Question: My project has the following architecture :

My template is "report1.jrxml", then when i excute this code :
'''
TableModel model = (TableModel) masterTable.getModel();
JRTableModelDataSource data = new JRTableModelDataSource(model);
String reportSource ="report1.jrxml";
try {
JasperReport jr = JasperCompileManager.compileReport(reportSource);
JasperPrint jp = JasperFillManager.fillReport(jr, null,data);
} catch (JRException ex)
{
Logger.getLogger(master.class.getName()).log(Level.SEVERE, null, ex);
}
'''
I get this error(I'm sorry for the french language, but is quite understandable :p):
'''
Grave: null
net.sf.jasperreports.engine.JRException: java.io.FileNotFoundException: report1.jrxml (Le fichier specifie est introuvable)
at net.sf.jasperreports.engine.xml.JRXmlLoader.load(JRXmlLoader.java:176)
at net.sf.jasperreports.engine.xml.JRXmlLoader.load(JRXmlLoader.java:156)
at net.sf.jasperreports.engine.JasperCompileManager.compile(JasperCompileManager.java:171)
at net.sf.jasperreports.engine.JasperCompileManager.compileReport(JasperCompileManager.java:448)
at testjasper.master.jButton1ActionPerformed(master.java:319)
at testjasper.master.access$900(master.java:25)
at testjasper.master$FormListener.actionPerformed(master.java:259)
'''
Netbeans says that the file can't be found , but as you can see in the screenshot, its exists ?
How can I solve this "problem" ?
rather, what's the problem ?
My regards. :p
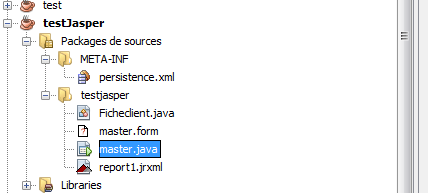
Answer: Jasper reports can't see it because the file is an embedded resource (it doesn't exist as a file, but a entry in the Jar file)
You need to get a reference to it by using 'getClass().getResource("/testjasper/report1.jrxml")' which will return a 'URL'.
From memory, you should be able to Jasper a 'InputStream', this can be achieved by using 'URL#openConnection'